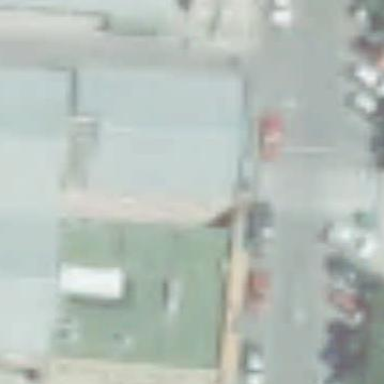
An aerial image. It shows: Industrial building.